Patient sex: F
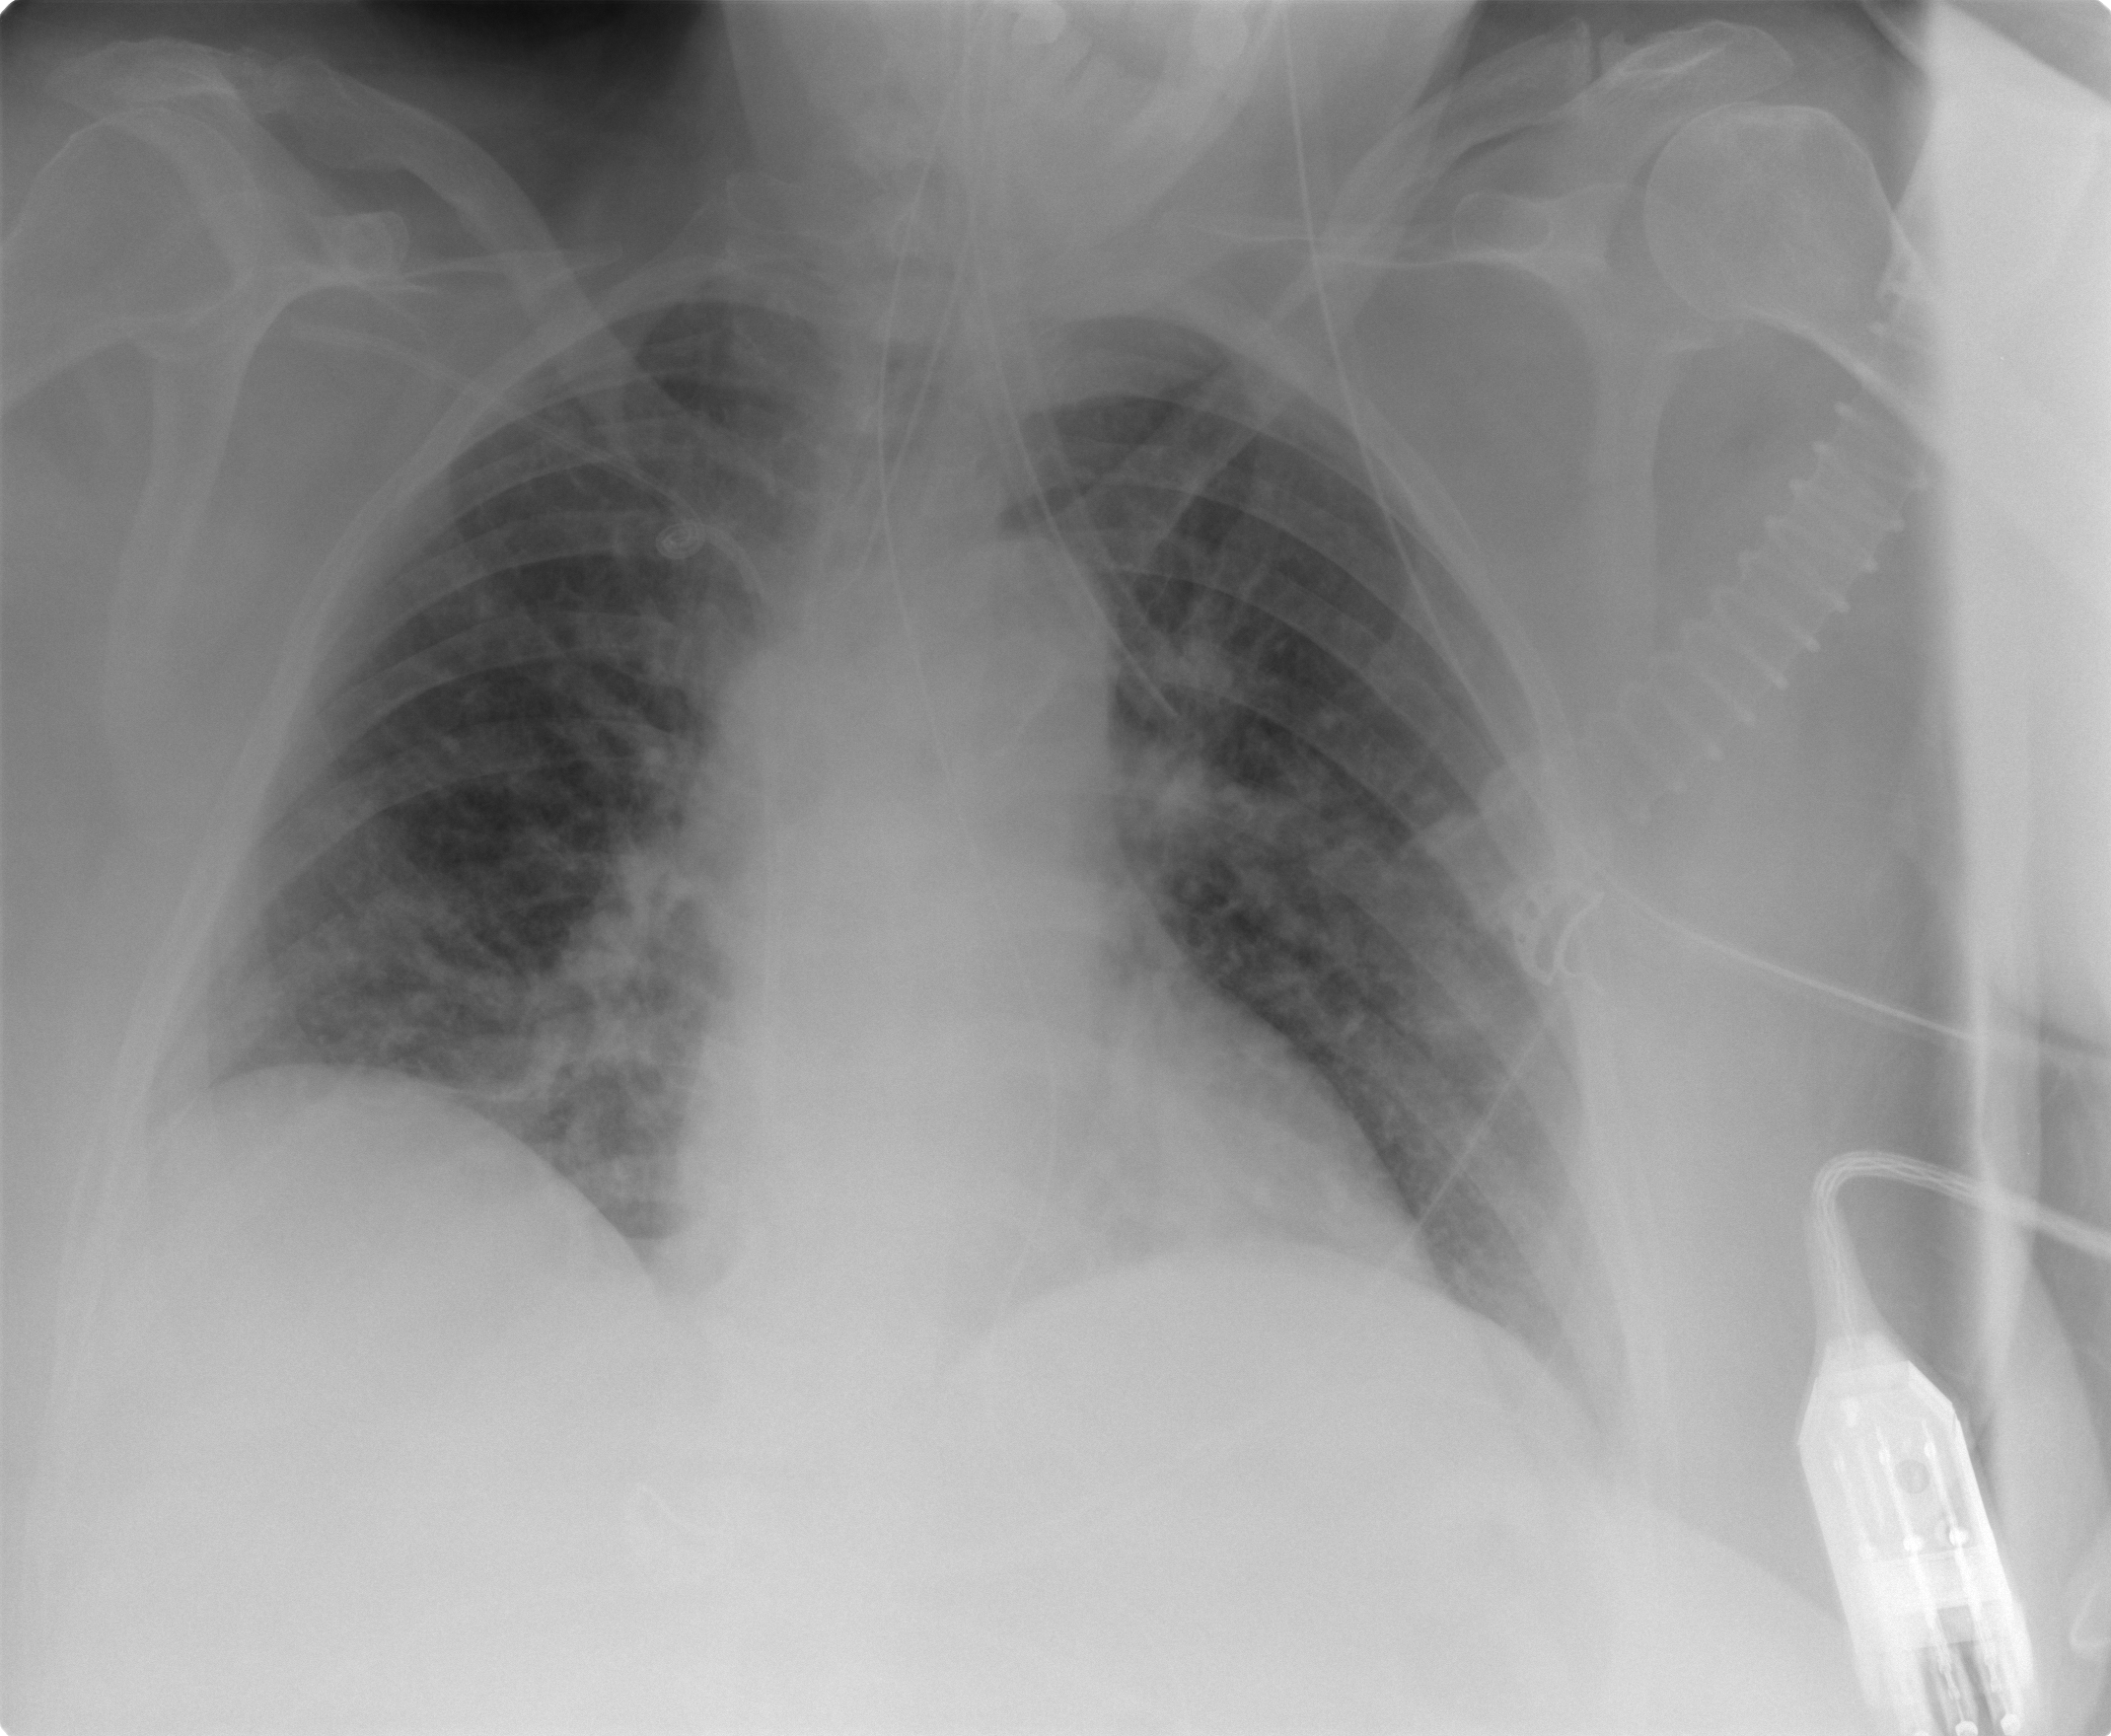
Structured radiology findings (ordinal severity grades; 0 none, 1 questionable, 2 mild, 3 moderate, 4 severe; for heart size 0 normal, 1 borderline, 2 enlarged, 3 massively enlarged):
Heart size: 2
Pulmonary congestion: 2
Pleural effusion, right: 2
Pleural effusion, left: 0
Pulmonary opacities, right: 2
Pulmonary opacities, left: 0
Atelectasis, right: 2
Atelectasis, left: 0